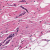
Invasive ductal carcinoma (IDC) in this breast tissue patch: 0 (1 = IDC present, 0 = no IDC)